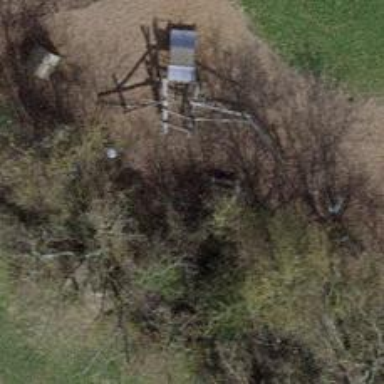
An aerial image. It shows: Bench.